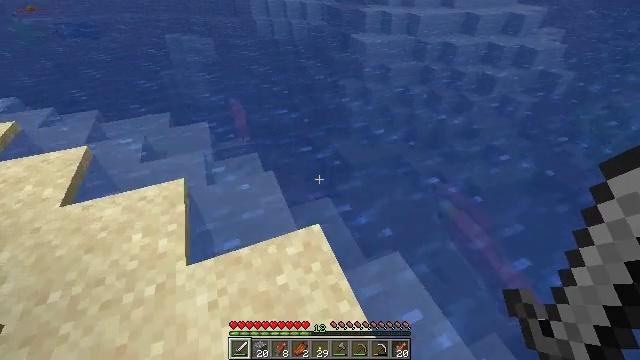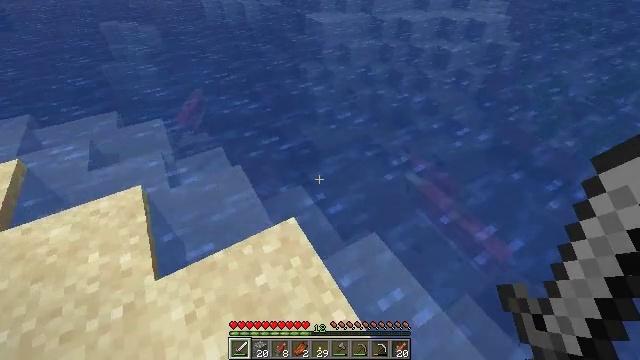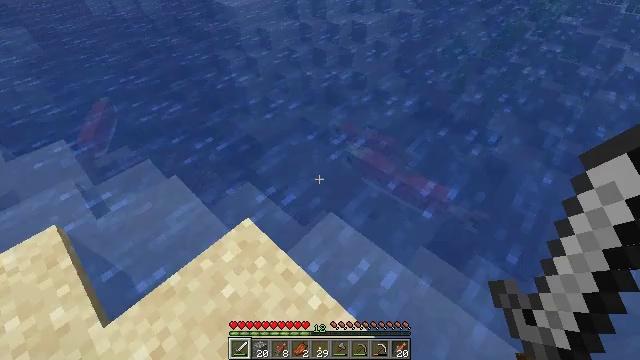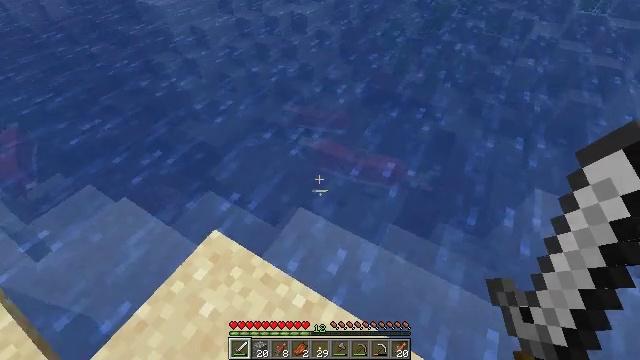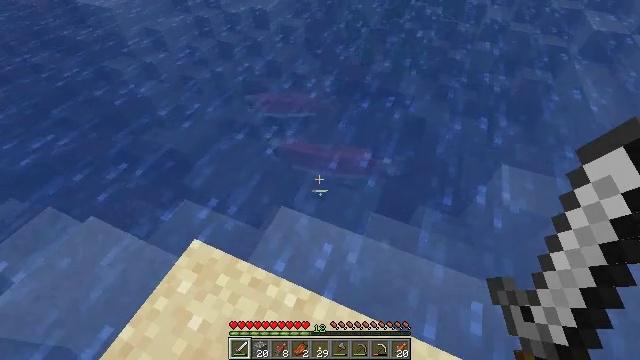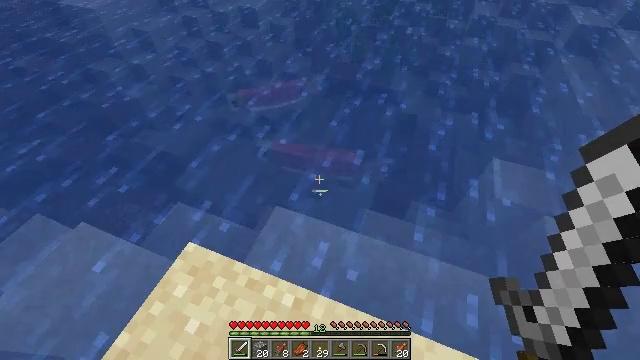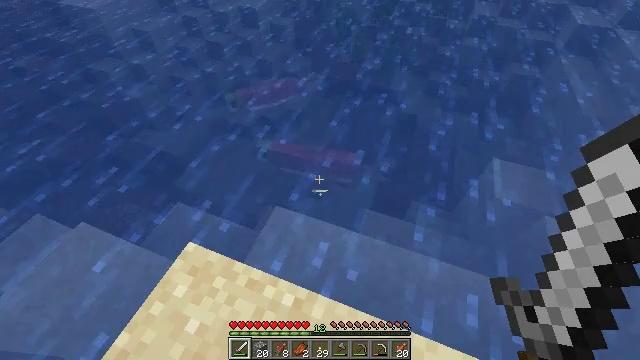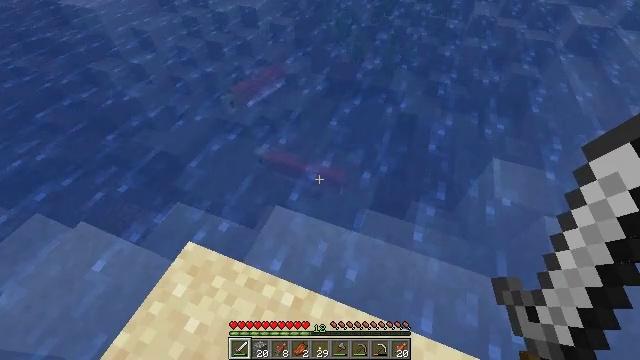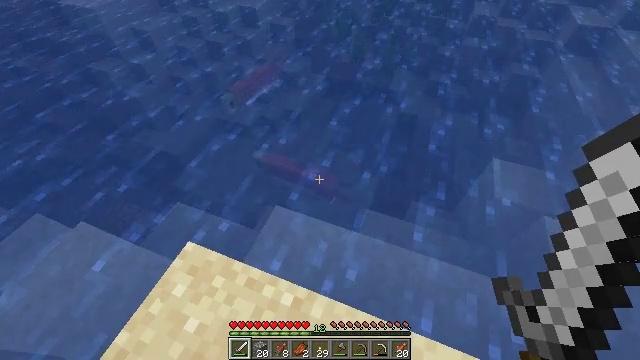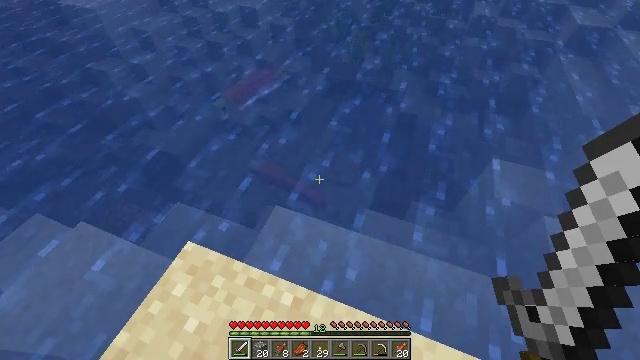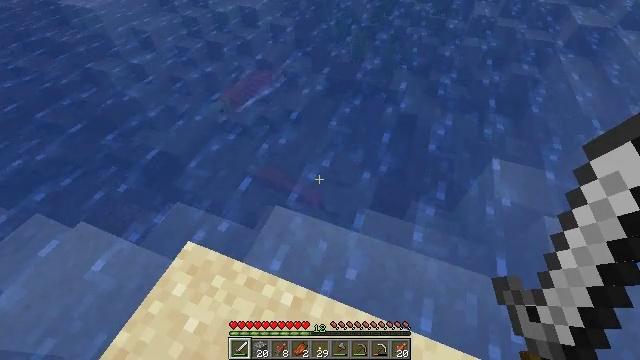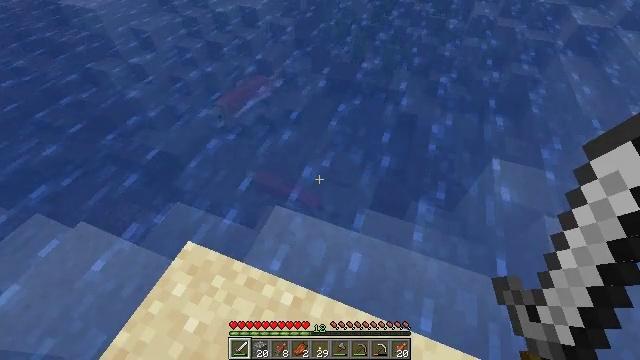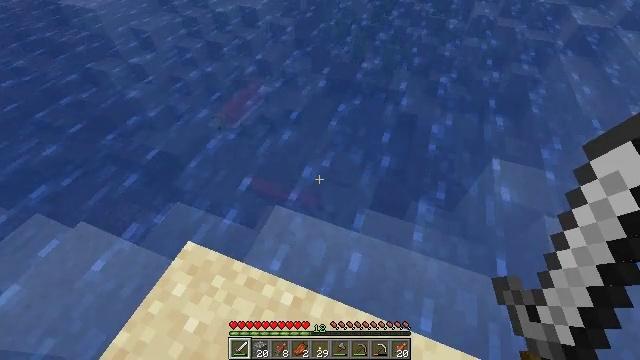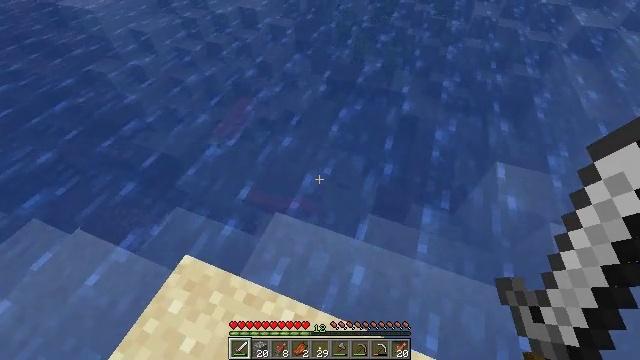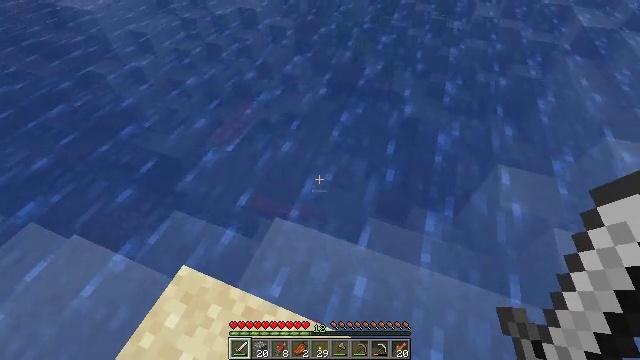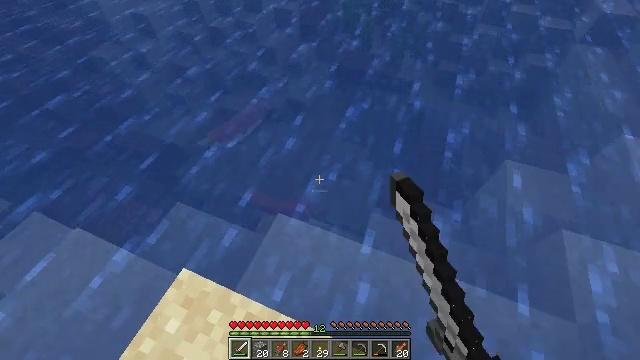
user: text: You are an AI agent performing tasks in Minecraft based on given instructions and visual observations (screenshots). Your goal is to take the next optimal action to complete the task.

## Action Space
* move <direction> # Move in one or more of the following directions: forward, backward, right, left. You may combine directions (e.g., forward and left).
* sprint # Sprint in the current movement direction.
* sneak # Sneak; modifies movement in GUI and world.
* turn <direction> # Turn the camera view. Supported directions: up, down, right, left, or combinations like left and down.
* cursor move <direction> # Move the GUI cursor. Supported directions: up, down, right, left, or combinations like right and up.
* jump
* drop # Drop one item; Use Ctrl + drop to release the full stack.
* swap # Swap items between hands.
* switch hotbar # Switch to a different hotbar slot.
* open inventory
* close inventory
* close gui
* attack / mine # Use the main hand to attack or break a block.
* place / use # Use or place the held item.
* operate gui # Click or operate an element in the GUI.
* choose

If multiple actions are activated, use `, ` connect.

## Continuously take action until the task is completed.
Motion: motion action
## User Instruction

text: Kill aquatic mobs.
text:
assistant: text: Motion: turn right and down
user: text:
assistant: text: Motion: turn right and down
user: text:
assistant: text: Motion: turn right and down
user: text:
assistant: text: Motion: turn right and down
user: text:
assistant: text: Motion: turn right
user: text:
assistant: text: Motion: no_op
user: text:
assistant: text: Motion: no_op
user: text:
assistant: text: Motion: no_op
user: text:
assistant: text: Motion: no_op
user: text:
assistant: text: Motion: no_op
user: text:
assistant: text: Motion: no_op
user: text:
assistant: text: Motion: no_op
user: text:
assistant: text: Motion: move forward
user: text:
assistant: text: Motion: move forward, attack / mine
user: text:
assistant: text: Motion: move forward, turn left and down, attack / mine
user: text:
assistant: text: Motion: move forward, turn left and down, attack / mine
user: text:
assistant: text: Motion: turn left and down, attack / mine
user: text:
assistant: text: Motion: no_op
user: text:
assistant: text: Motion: turn left
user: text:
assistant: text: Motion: turn left
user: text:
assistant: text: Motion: turn left
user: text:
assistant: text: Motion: turn left
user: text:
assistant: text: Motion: turn left and up
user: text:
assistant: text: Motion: turn left and up
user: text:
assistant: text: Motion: turn left and up
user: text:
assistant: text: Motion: turn left and up
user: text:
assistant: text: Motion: no_op
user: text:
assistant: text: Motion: no_op
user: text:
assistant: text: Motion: no_op
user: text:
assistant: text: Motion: no_op